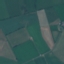
Land use / land cover class: Pasture